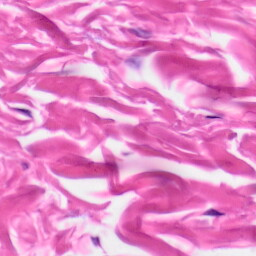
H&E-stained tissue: Skin